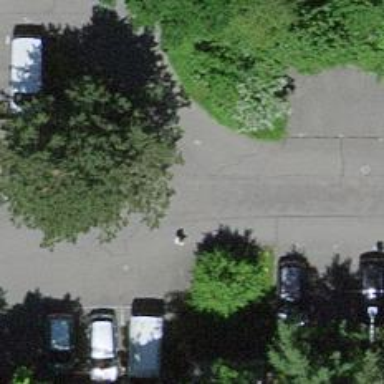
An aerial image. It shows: Paved footway.